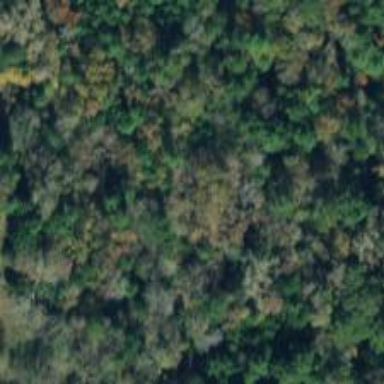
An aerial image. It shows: Mixed woodland area with variety of leaf types and cycles.